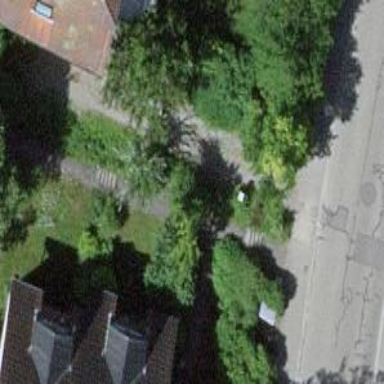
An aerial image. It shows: Road with steps.